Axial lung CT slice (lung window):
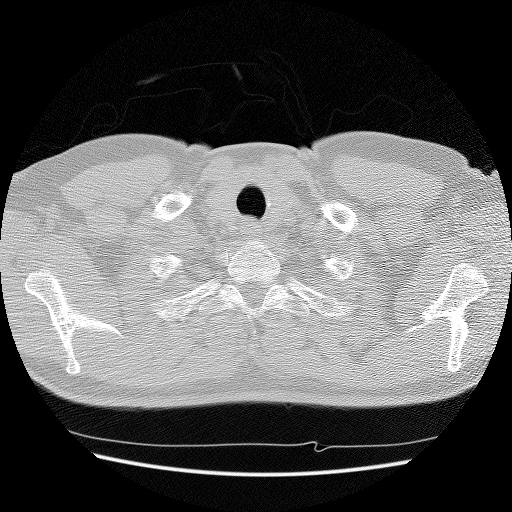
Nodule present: no